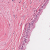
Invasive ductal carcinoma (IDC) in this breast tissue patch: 0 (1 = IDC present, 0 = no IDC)